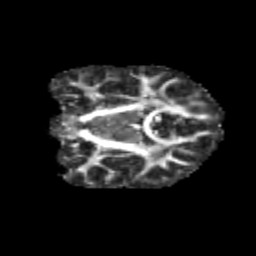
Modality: FA
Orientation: coronal
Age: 12
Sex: male
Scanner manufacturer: siemens
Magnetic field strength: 3 T
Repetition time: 3.8 s
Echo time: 0.07 s